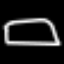
Label: square